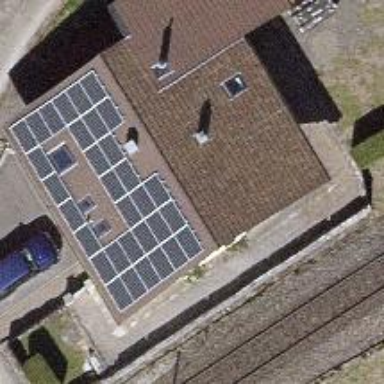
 consisting of solar photovoltaic panels."